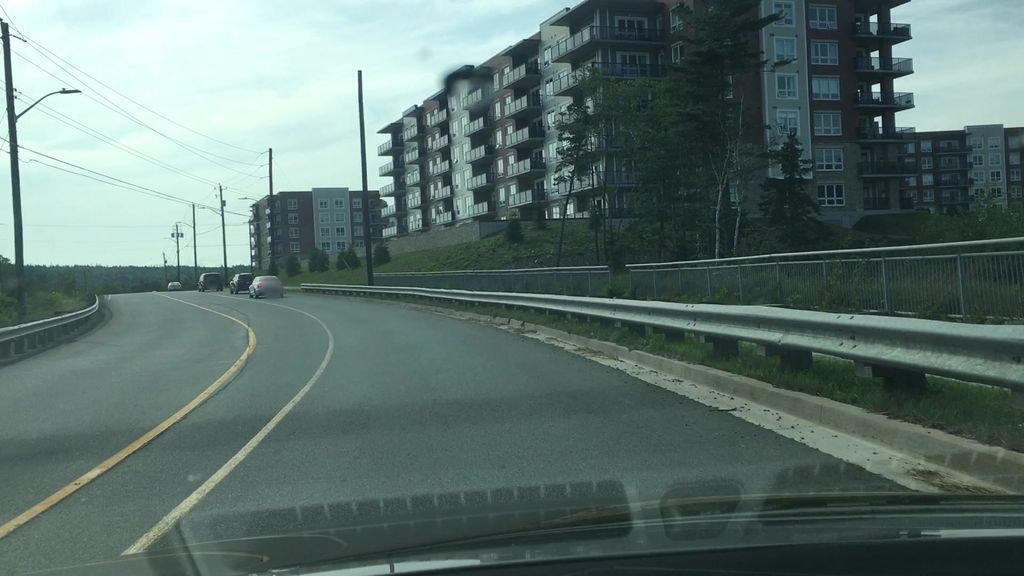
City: halifax